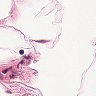
Metastatic tissue present: no